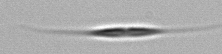
Label: Cylindrotheca